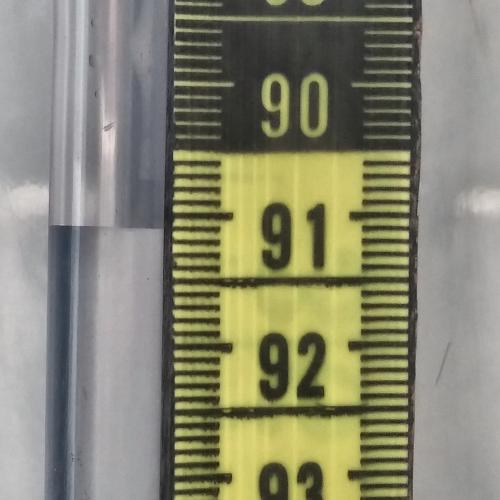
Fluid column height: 91.1 cm